The image is an STFT spectrogram (time versus frequency) of a rolling-element bearing's vibration signal. Based on the visible evidence, which condition applies: normal, inner_race, outer_race, ball?
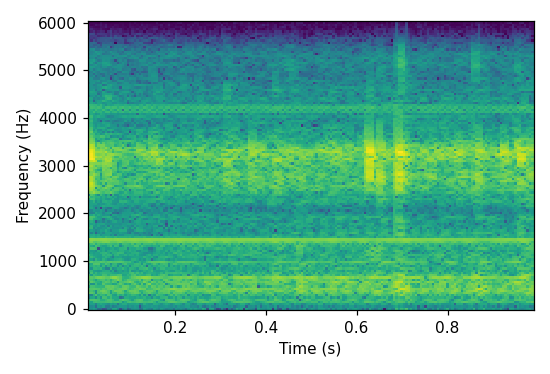
Answer: ball